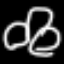
Label: airplane